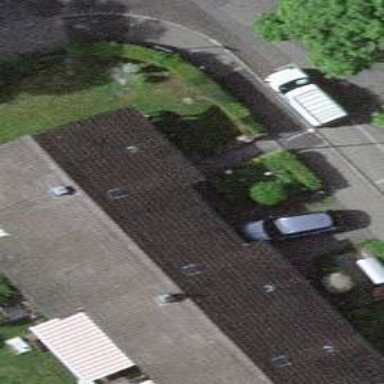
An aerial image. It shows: Gabled house with grey roof.